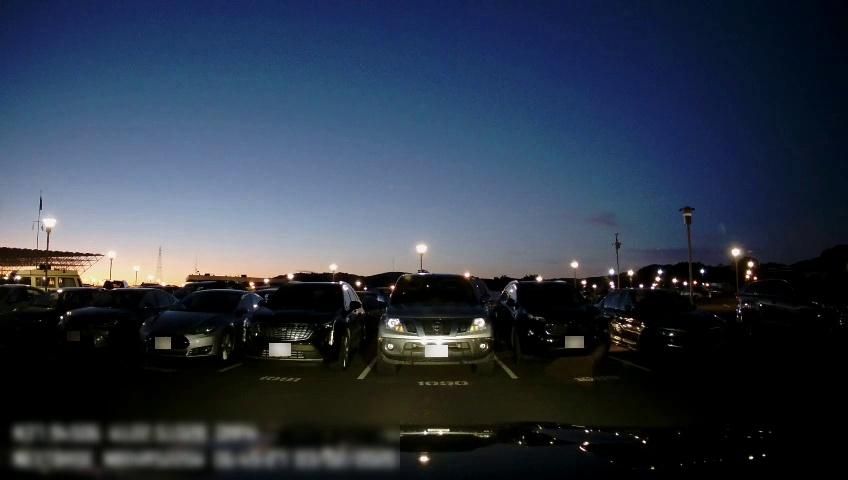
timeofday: Night
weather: Other
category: Drivable Space
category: Vehicles | SUV
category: Vehicles | Car
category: Vehicles | SUV
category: Vehicles | Truck
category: Vehicles | SUV
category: Vehicles | Car
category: Vehicles | Car
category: Vehicles | Car
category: Vehicles | Car
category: Vehicles | Other LV
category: Vehicles | SUV